Interaction volume radius: 10 \u00c5
Interaction volume height: 30 \u00c5
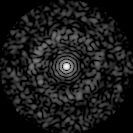
Disorder parameter: 0.815